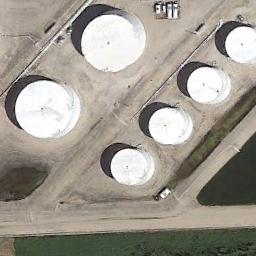
Label: storage tanks